Question: I am trying to create Rating circles like:-

I have tried many techniques like circle within circle, or circle at the top of each other with different 'z-index' and 'width' in '%'. But I'm having no luck.
What will be the best way to implement this in CSS or JavaScript with using any image.
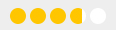
Answer: By way of a starting point, have a look at:
## Demo Fiddle
HTML
'''
<div class='circle'></div>
<div class='circle25'></div>
<div class='circle50'></div>
<div class='circle75'></div>
<div class='circle100'></div>
'''
CSS
'''
div[class^=circle] {
background:white;
border-radius:100%;
display:inline-block;
height:20px;
width:20px;
overflow:hidden;
position:relative;
}
div[class^=circle]:after {
content:'';
position:absolute;
display:block;
height:100%;
left:0;
background:orange;
}
div.circle25:after {
width:25%;
}
div.circle50:after {
width:50%;
}
div.circle75:after {
width:75%;
}
div.circle100:after {
width:100%;
}
'''